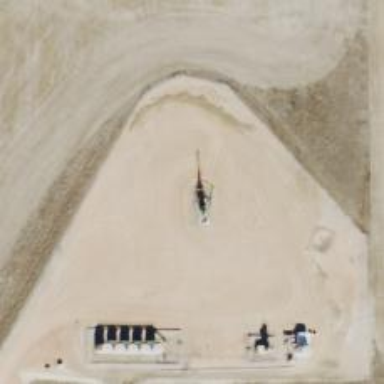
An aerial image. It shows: Petroleum well that is man-made.